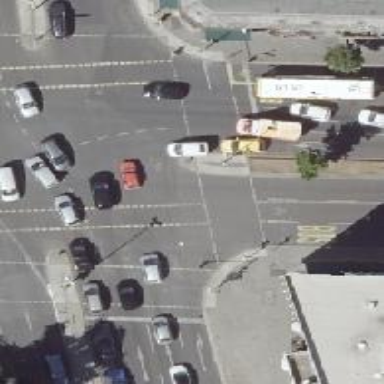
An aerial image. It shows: Footway located on traffic island.